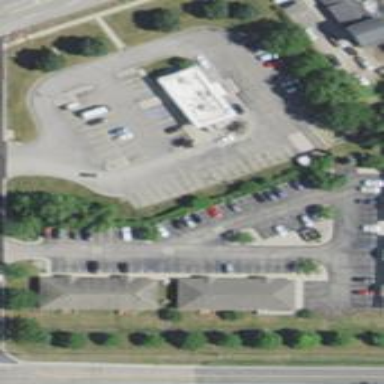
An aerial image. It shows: Road serving as parking aisle.